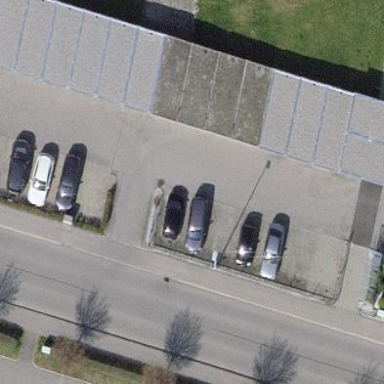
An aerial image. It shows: Group of garages.